Interaction volume radius: 5 \u00c5
Interaction volume height: 15 \u00c5
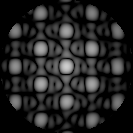
Disorder parameter: 0.07537